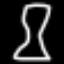
Label: hourglass